Aerial crown-view tile of a tropical tree (Barro Colorado Island, Panama), acquired 20240813:
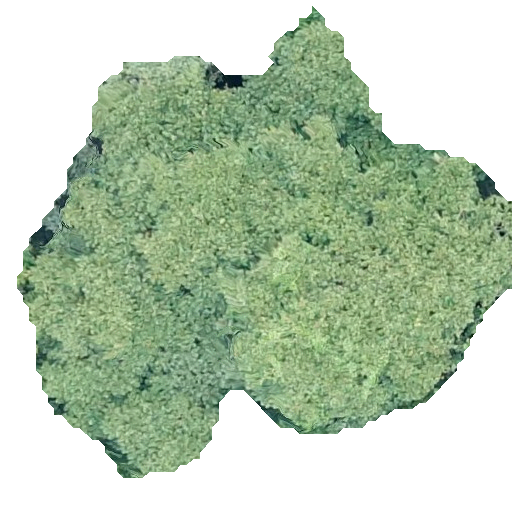
Species: Tachigali panamensis
GBIF accepted scientific name: Tachigali panamensis
Crown area: 225.532 m²